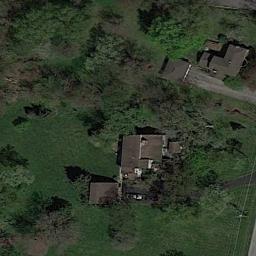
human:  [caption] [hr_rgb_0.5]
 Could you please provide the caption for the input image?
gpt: The sparse residential is on the grass next to some trees and a road .

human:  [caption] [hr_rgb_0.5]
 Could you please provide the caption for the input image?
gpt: There are several houses among the lush woods .

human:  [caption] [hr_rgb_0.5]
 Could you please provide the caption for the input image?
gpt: A lot of trees are around the sparse residential .

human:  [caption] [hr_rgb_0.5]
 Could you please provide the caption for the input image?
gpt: There are two gray houses and a meadow in a sparse residential area .

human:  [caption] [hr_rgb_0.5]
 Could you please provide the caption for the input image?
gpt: A sparse residential area with many green trees and some black buildings .